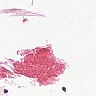
Metastatic tissue present: no